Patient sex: M
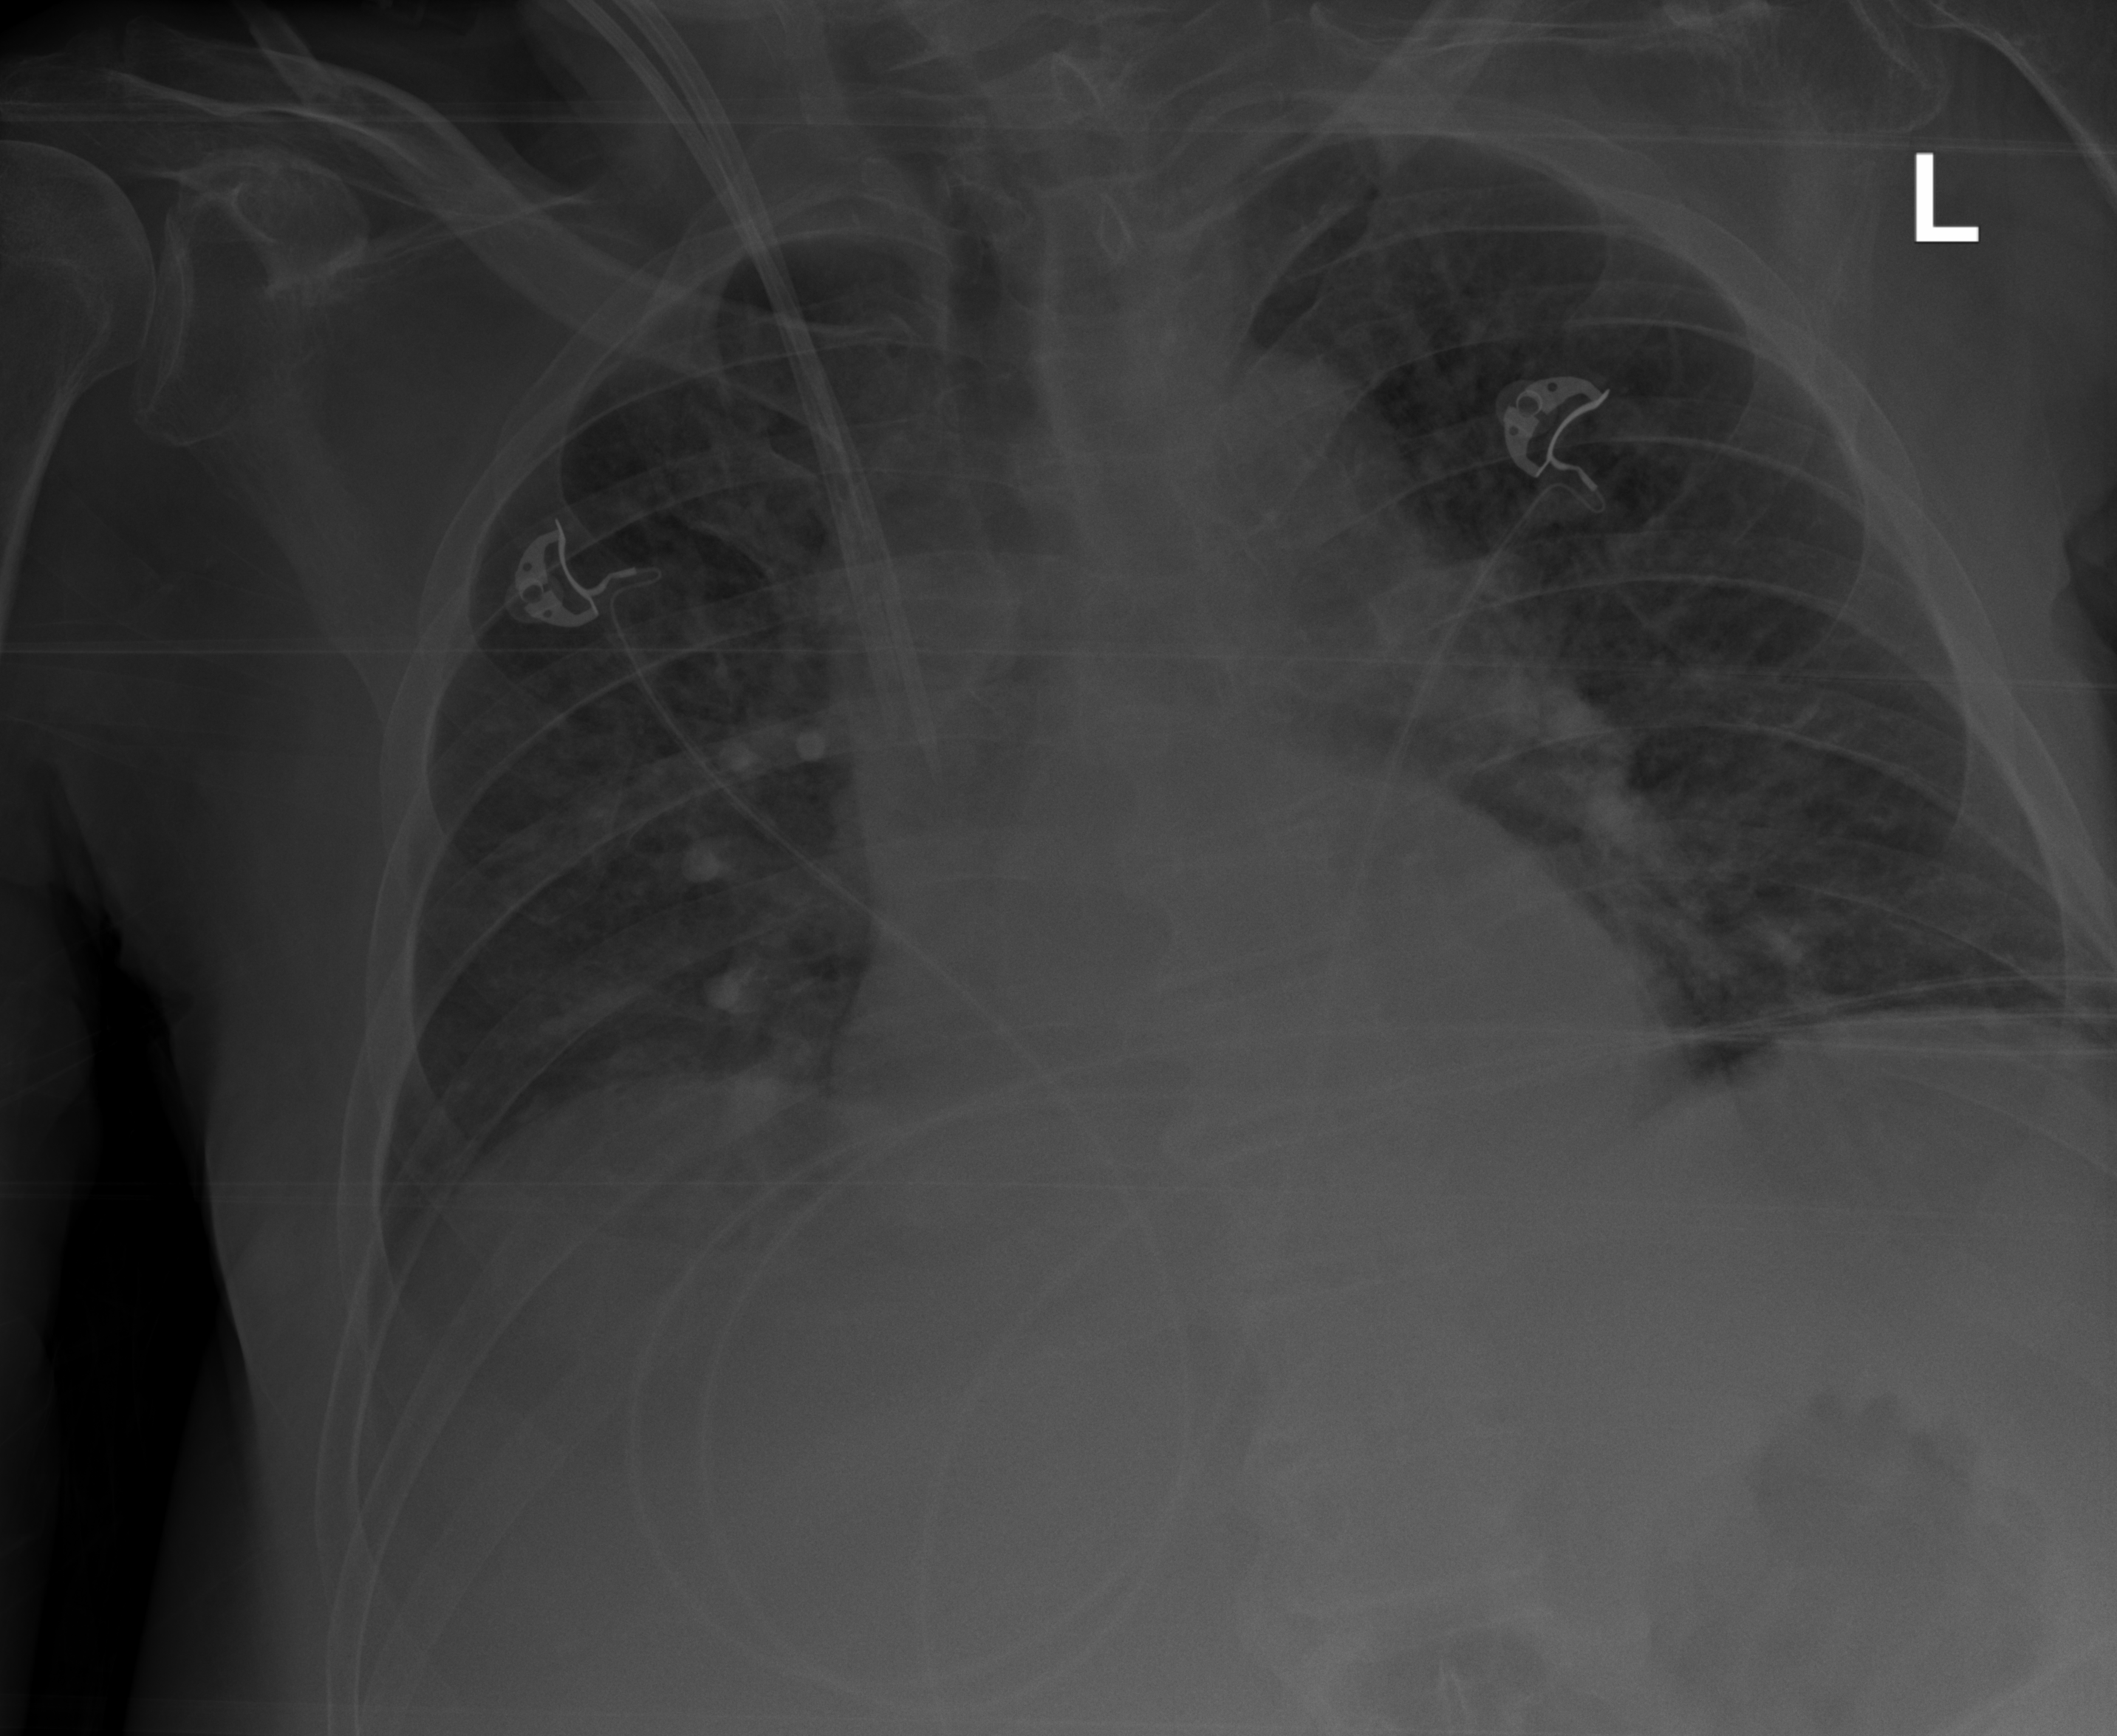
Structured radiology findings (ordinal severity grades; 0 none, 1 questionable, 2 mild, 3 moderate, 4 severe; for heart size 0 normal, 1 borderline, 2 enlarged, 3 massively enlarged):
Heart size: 0
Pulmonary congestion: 1
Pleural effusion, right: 0
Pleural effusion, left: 0
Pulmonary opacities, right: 0
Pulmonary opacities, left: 0
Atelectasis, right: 2
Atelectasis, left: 0